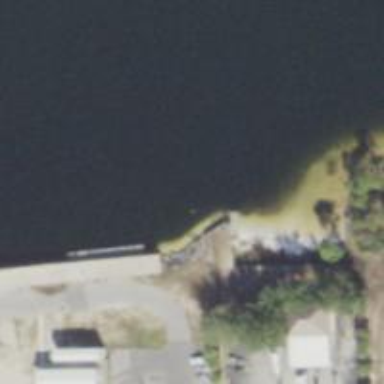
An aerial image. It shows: Man-made pier.